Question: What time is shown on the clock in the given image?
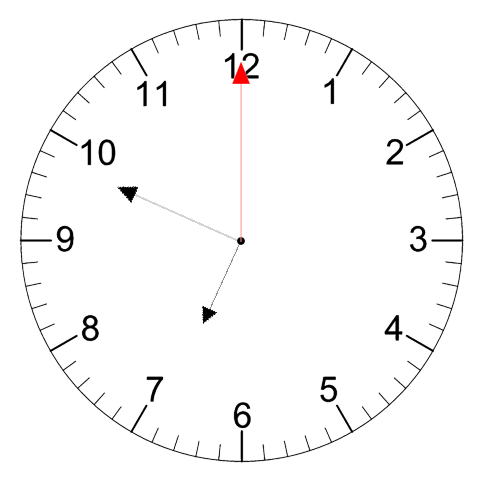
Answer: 06:49:00